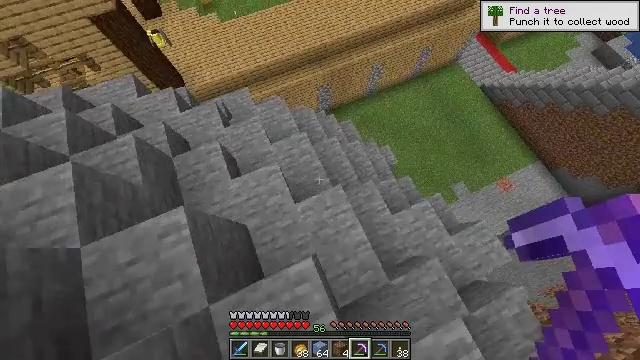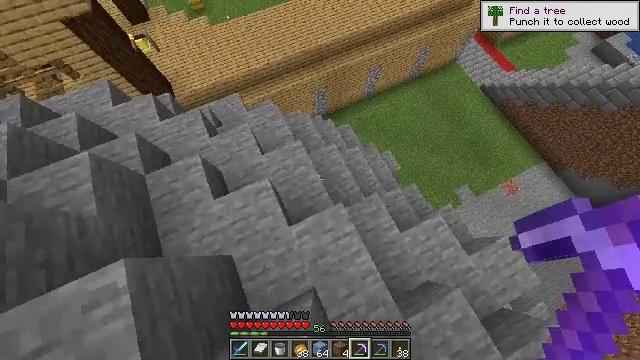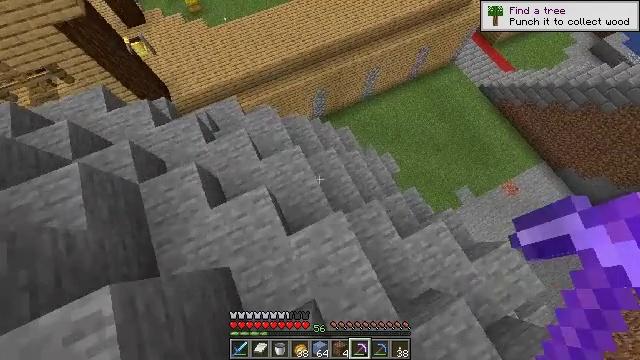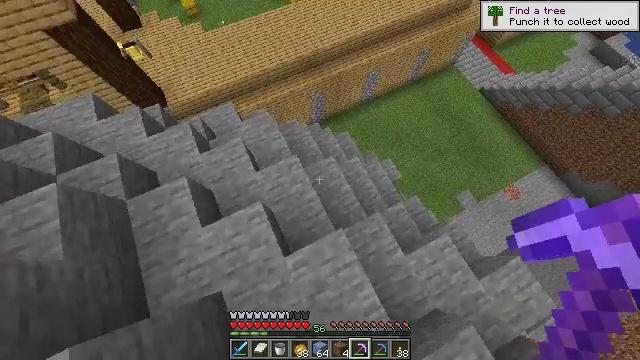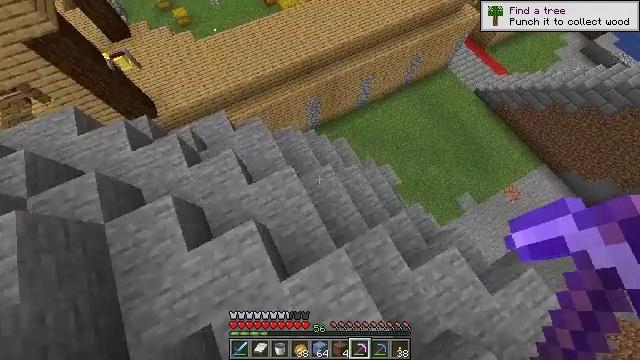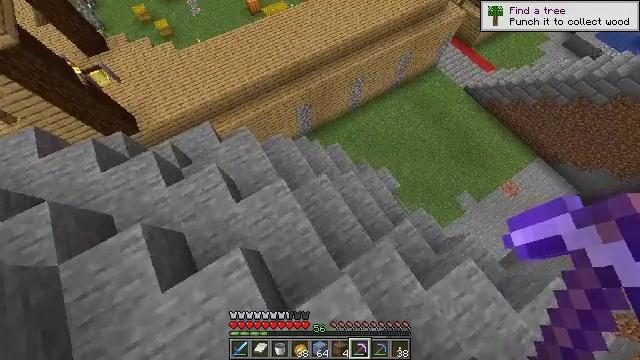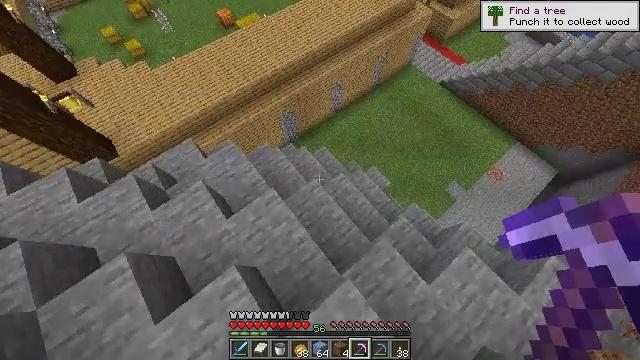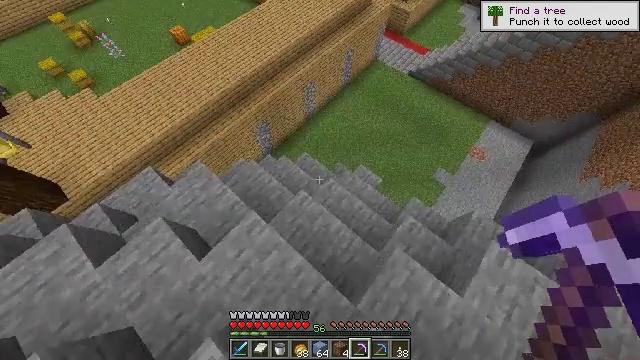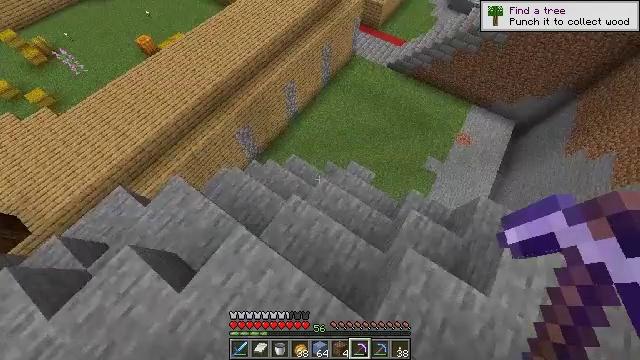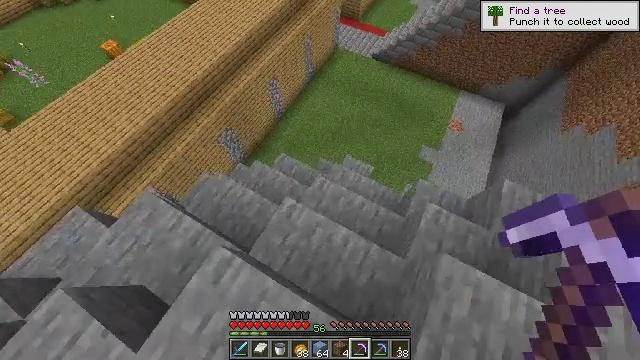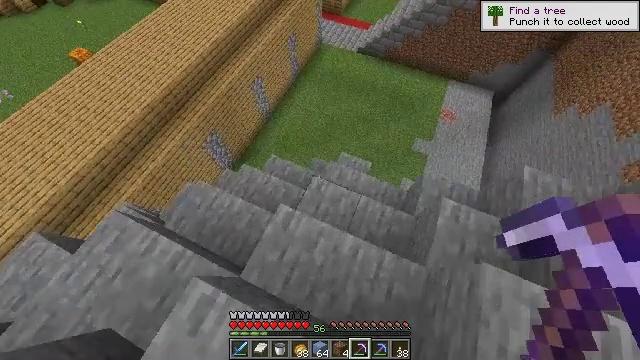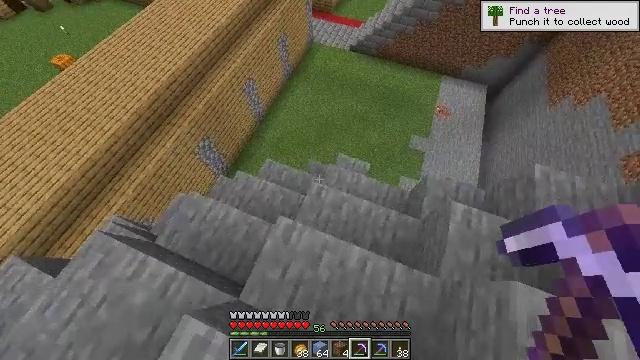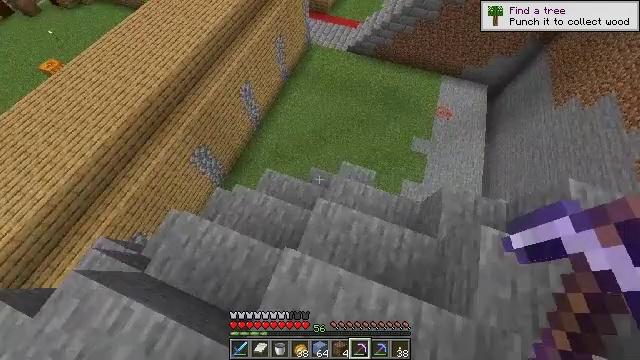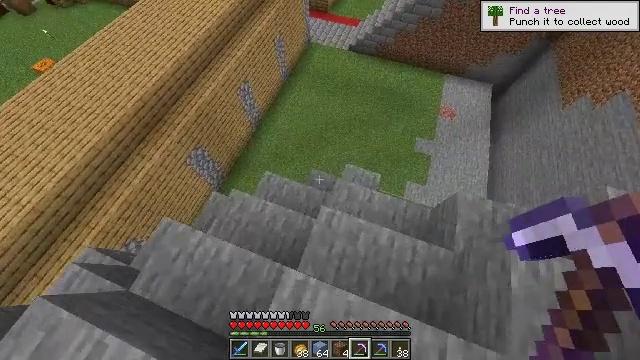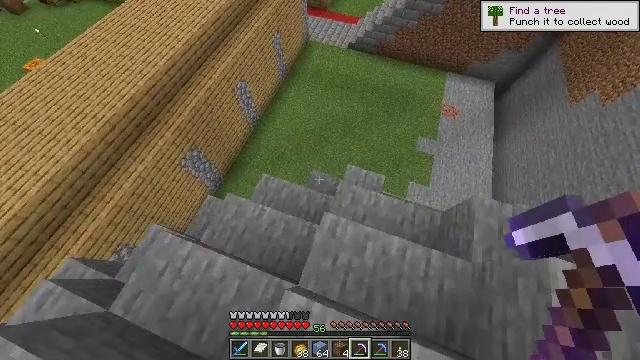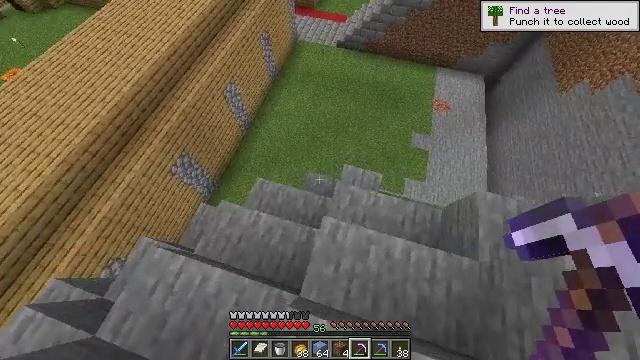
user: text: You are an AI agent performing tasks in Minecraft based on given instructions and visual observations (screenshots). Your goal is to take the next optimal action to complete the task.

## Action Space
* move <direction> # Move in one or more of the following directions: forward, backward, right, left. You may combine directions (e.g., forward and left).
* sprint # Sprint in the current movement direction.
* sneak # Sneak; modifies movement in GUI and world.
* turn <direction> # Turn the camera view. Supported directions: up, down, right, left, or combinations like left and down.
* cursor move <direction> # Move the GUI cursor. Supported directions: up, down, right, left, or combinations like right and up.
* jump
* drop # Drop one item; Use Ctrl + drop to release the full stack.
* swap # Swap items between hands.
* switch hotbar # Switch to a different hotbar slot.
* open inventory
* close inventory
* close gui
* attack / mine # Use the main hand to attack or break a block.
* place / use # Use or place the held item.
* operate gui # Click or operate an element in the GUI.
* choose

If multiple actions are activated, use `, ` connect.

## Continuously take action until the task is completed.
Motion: motion action
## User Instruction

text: Use ice blocks to craft packed ice in the crafting table.
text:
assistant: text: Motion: move forward, turn right
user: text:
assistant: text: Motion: move forward
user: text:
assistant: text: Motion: move forward
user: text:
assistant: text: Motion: move forward, turn right and up
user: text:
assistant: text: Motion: move forward, turn right and up
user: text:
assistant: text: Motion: move forward, turn right and up
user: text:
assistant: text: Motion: move forward, turn right and up
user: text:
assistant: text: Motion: move forward, turn right
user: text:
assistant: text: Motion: move forward, turn right
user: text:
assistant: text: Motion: move forward, turn right
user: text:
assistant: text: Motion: move forward, turn right
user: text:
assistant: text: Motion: move forward, turn right
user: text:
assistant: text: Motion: move forward
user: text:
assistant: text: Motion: move forward
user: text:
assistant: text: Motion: move forward, turn right
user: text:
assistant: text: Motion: move forward and move right, turn right
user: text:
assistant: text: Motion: move forward and move right
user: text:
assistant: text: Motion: move forward and move right, turn left and down
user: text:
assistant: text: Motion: move forward and move right, turn left and down
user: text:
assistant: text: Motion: move forward and move right, turn left and down
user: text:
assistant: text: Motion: move forward and move right, turn left and down
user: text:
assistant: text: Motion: move forward and move right, turn left and down
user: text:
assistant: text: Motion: move forward, turn left
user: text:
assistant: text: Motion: move forward, turn left
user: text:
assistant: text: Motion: turn left
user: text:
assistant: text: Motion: turn left
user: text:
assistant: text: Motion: turn left
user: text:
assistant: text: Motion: turn left
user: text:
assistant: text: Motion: no_op
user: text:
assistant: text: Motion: no_op